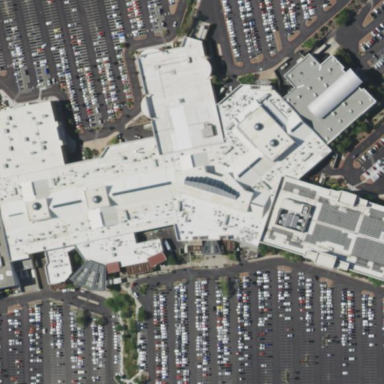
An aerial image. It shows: Mall building.